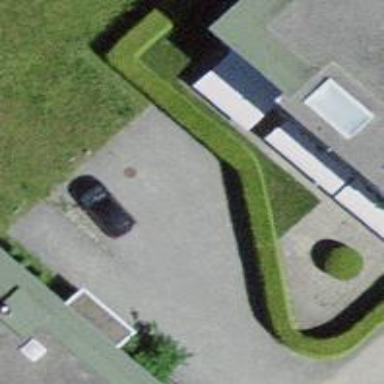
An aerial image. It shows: Hedge barrier.